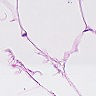
Metastatic tissue present: no